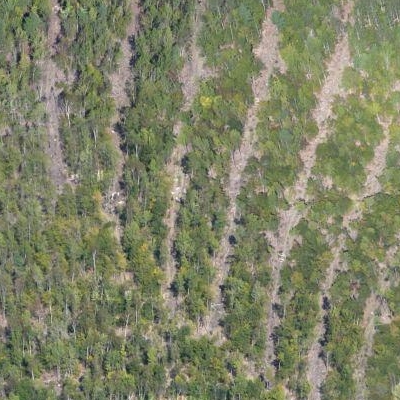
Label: eForest